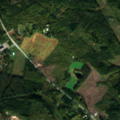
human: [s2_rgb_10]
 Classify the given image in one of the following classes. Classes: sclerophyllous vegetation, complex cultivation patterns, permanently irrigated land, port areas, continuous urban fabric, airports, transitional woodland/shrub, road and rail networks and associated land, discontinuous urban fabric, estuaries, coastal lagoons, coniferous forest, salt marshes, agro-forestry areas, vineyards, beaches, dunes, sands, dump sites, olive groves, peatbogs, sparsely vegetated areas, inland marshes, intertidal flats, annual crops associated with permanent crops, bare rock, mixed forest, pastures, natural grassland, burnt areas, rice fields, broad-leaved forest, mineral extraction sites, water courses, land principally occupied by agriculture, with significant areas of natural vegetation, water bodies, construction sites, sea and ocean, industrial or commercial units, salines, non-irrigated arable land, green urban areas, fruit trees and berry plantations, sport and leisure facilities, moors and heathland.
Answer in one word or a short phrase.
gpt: discontinuous urban fabric, coniferous forest, mixed forest, transitional woodland/shrub